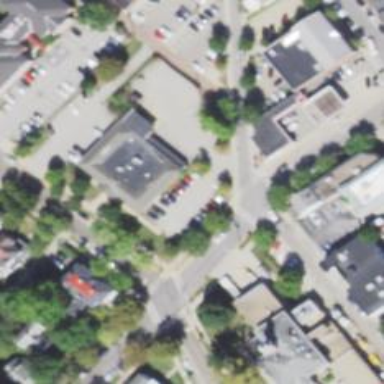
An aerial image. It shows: Post office.